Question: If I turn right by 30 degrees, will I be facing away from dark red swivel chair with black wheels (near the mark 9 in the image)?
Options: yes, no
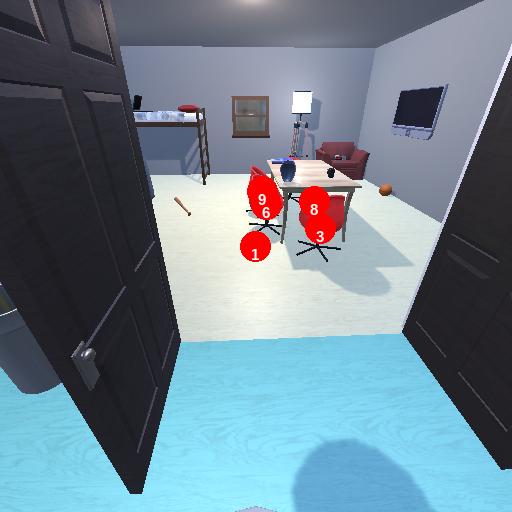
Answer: yes